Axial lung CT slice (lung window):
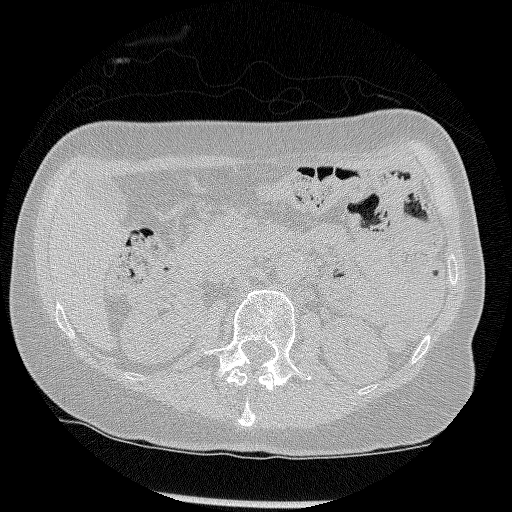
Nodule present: no